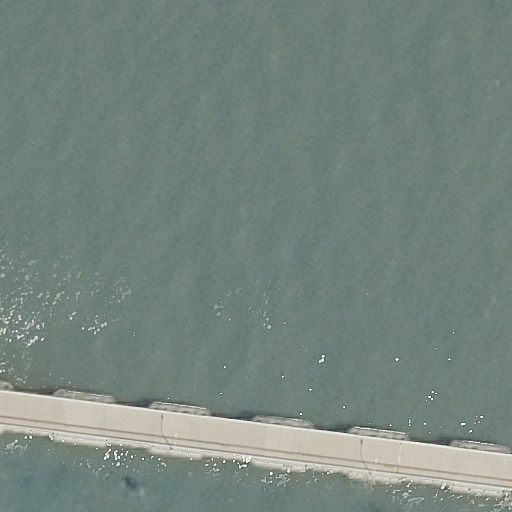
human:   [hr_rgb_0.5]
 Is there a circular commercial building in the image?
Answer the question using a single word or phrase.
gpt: no

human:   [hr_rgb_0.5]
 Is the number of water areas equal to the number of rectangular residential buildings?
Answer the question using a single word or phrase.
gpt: no

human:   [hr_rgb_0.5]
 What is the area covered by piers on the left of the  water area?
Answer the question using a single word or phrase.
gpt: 0m2

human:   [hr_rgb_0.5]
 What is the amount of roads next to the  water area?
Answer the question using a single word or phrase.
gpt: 1

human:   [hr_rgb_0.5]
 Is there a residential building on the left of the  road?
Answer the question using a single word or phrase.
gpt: no

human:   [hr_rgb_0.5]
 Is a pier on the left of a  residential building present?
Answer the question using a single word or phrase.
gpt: no

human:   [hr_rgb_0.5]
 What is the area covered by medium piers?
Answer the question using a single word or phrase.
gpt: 0m2

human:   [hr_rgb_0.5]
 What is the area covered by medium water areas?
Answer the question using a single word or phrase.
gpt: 0m2

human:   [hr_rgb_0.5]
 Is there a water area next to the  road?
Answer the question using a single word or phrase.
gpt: yes

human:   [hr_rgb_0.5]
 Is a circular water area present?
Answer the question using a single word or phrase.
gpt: no

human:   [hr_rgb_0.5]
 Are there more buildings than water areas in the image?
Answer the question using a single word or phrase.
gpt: no

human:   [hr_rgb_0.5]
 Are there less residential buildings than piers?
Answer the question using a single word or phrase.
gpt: yes

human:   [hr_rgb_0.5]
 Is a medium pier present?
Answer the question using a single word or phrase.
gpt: no

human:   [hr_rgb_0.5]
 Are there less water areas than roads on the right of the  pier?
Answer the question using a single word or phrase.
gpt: no

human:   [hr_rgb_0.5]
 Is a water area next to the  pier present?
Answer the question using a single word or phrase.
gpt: yes

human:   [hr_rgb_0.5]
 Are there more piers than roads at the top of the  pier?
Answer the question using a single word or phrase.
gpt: no

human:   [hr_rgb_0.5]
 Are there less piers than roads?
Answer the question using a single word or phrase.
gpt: no

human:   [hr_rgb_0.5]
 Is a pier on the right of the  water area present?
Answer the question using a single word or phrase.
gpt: yes

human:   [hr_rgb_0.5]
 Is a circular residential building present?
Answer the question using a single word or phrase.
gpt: no

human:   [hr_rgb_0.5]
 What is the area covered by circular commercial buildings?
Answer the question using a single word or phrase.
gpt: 0m2

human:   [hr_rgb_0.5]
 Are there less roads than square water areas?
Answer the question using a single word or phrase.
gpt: no

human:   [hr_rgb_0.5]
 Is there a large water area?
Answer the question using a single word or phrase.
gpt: yes

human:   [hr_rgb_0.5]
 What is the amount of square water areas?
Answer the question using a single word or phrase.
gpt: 0

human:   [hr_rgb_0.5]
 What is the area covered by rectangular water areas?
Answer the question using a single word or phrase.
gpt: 10612m2

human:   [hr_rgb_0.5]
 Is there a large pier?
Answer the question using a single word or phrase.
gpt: yes

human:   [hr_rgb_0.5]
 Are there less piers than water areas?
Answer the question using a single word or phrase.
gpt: no

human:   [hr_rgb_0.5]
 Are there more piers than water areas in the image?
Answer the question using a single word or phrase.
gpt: no

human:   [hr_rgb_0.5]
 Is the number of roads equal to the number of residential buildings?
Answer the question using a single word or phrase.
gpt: no

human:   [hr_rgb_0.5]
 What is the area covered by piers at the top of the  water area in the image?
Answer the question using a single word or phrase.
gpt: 0m2

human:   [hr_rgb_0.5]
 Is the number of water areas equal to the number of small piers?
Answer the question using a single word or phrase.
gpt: no

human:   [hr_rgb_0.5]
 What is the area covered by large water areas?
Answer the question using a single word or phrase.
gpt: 10612m2

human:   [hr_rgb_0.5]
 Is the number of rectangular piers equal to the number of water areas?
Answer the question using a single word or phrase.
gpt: no

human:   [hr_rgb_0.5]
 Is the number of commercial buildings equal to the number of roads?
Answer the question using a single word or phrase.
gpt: no

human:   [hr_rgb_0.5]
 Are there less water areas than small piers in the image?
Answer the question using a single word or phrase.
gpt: no

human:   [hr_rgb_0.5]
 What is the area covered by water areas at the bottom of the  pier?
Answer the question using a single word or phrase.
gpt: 0m2

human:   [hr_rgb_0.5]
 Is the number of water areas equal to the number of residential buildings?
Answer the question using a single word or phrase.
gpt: no